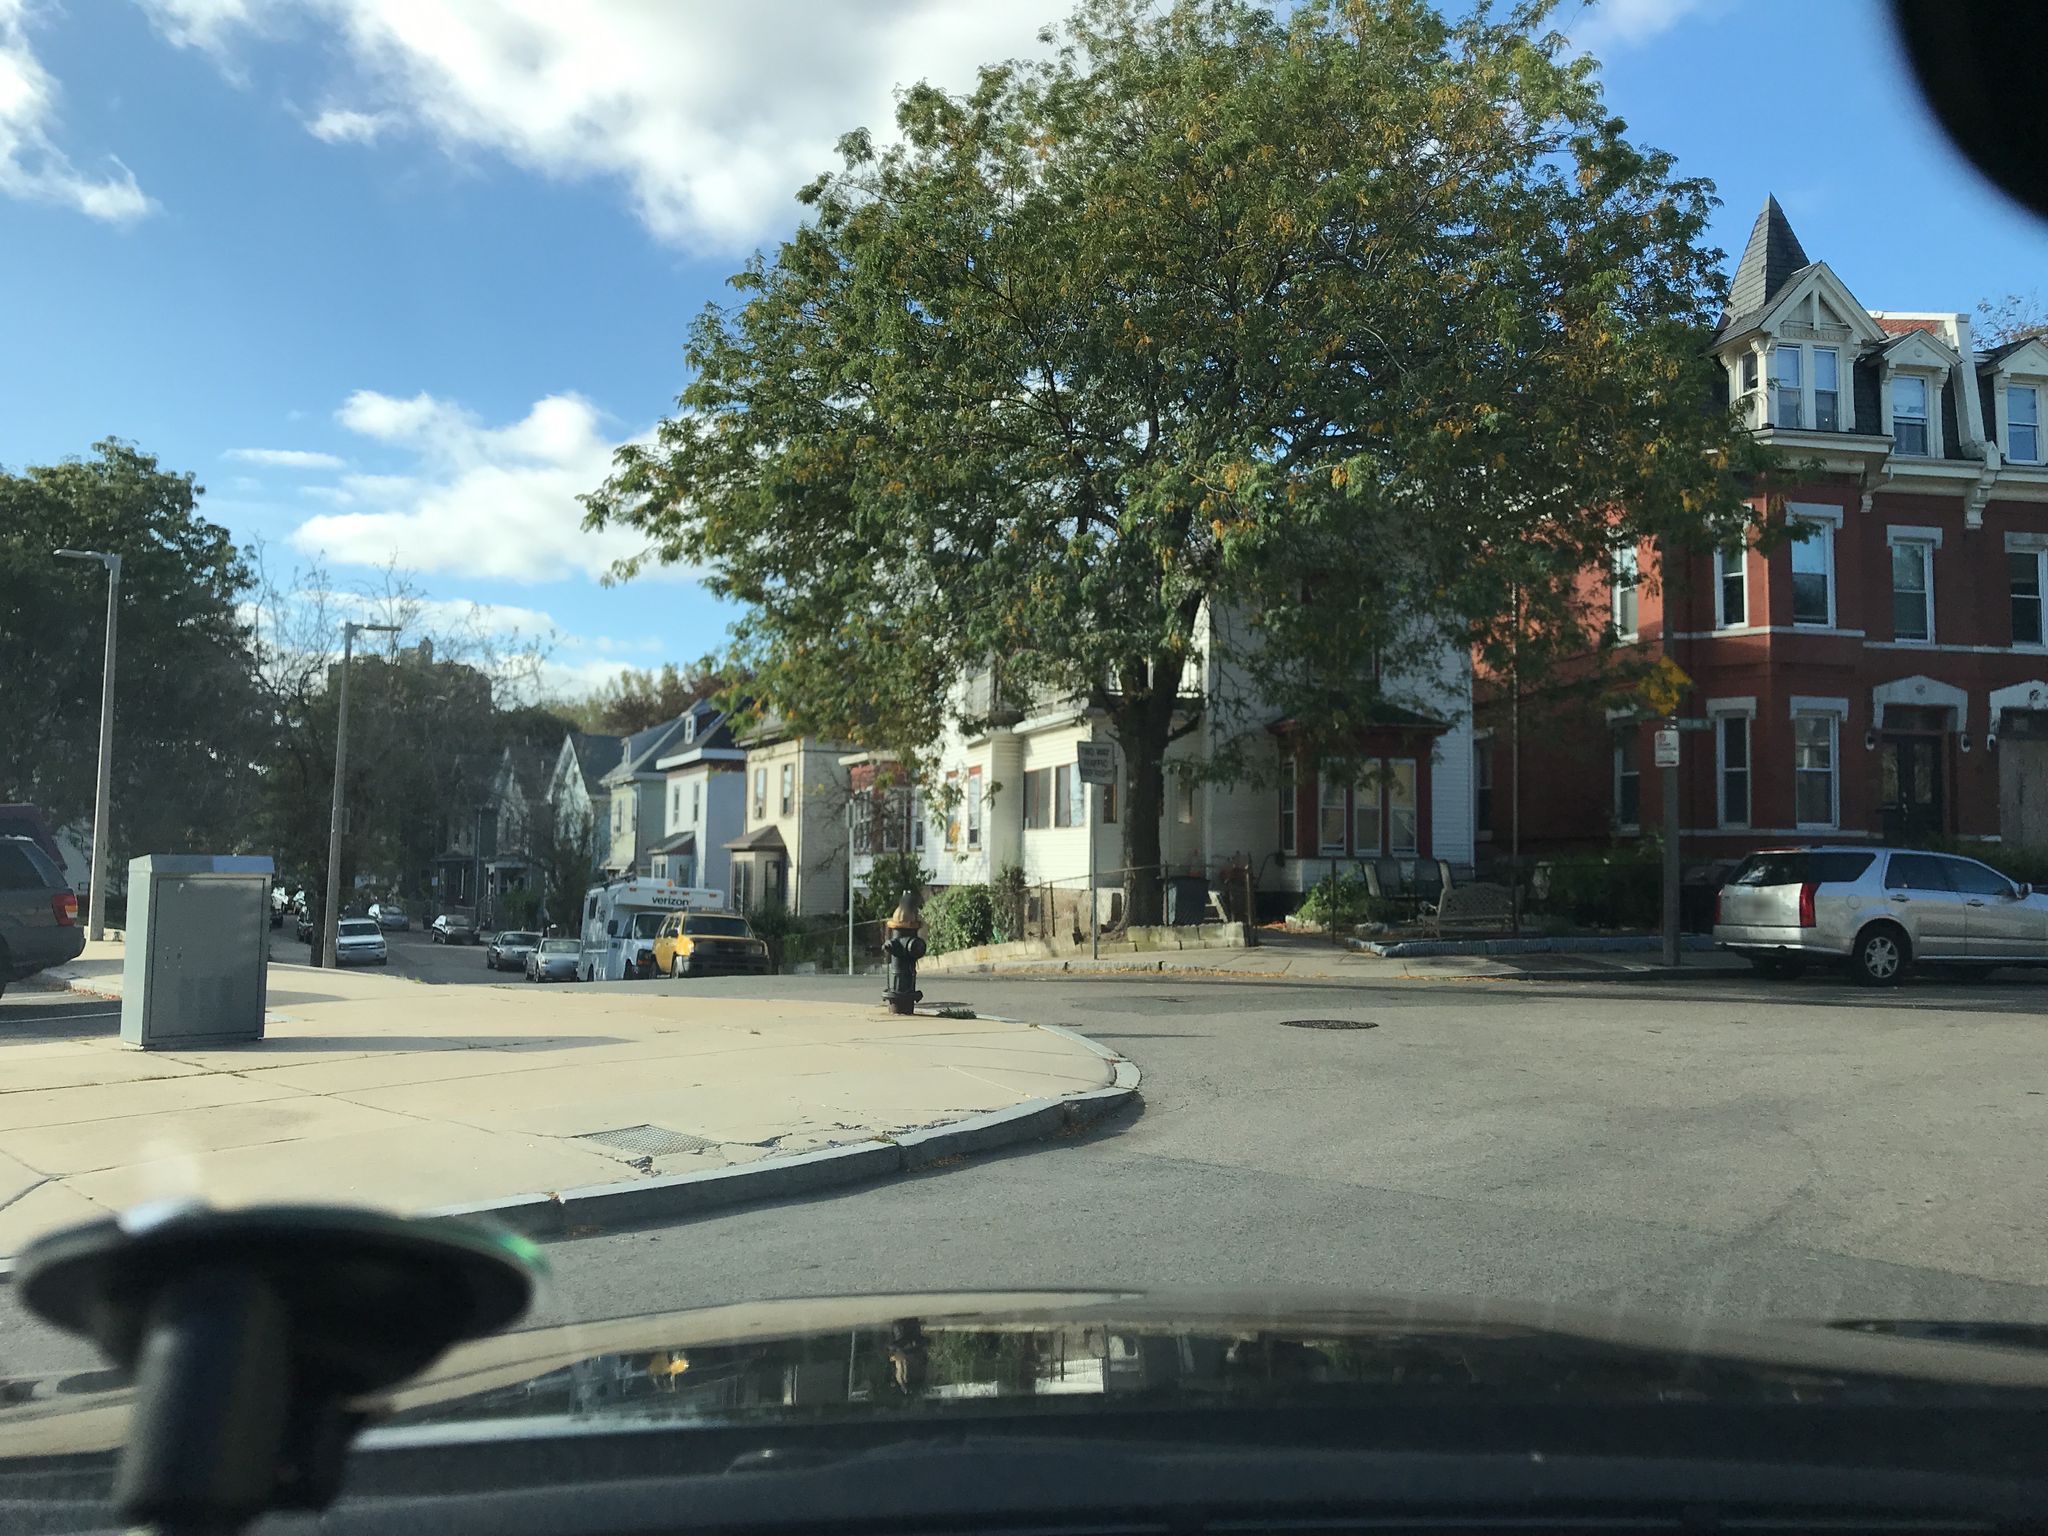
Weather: clear
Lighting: day
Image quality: good
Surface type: driving surface
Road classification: residential
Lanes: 2
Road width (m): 12.2
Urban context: urban centre
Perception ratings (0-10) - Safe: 5.27, Lively: 8.07, Beautiful: 4.69, Boring: 2.94, Depressing: 0.28, Wealthy: 5.07